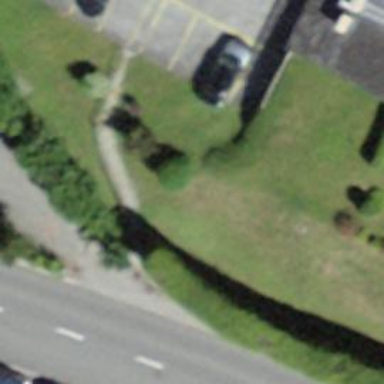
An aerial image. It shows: Concrete steps.